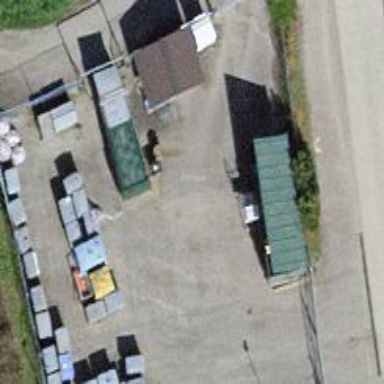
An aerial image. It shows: Recycling center for various types of waste.